Question: I originally thought this issue was related to the search widget and keyboard.
I added the search widget to my app recently. Now when I land on MainActivity, the view is cut right where the keyboard would pop up. The content scrolls within that smaller box. When I hit the search widget in the action bar, the keyboard pops up and fills the blank space. When I collapse the keyboard, my view is complete and there is no blank space. Check this photo to see what I mean.
Here are my layouts
activity_main.xml
'''
<?xml version="1.0" encoding="utf-8"?>
<LinearLayout xmlns:android="http://schemas.android.com/apk/res/android"
android:layout_width="match_parent"
android:layout_height="match_parent"
android:orientation="vertical" >
<ListView
android:id="@+id/list"
android:layout_width="match_parent"
android:layout_height="wrap_content"
android:divider="@null" />
</LinearLayout>
'''
feed_item.xml (inflates listview)
'''
<?xml version="1.0" encoding="utf-8"?>
<LinearLayout xmlns:android="http://schemas.android.com/apk/res/android"
android:layout_width="match_parent"
android:layout_height="match_parent"
android:background="@color/feed_bg"
android:orientation="vertical" >
<LinearLayout
android:layout_width="fill_parent"
android:layout_height="fill_parent"
android:layout_marginLeft="@dimen/feed_item_margin"
android:layout_marginRight="@dimen/feed_item_margin"
android:layout_marginTop="@dimen/feed_item_margin"
android:background="@drawable/bg_parent_rounded_corner"
android:orientation="vertical"
android:paddingBottom="@dimen/feed_item_padding_top_bottom"
android:paddingTop="@dimen/feed_item_padding_top_bottom" >
<LinearLayout
android:layout_width="fill_parent"
android:layout_height="wrap_content"
android:orientation="horizontal"
android:paddingLeft="@dimen/feed_item_padding_left_right"
android:paddingRight="@dimen/feed_item_padding_left_right" >
<com.android.volley.toolbox.NetworkImageView
android:id="@+id/vendorPic"
android:layout_width="@dimen/feed_item_vendor_pic_width"
android:layout_height="@dimen/feed_item_vendor_pic_height"
android:scaleType="fitCenter" >
</com.android.volley.toolbox.NetworkImageView>
<LinearLayout
android:layout_width="fill_parent"
android:layout_height="wrap_content"
android:orientation="vertical"
android:paddingLeft="@dimen/feed_item_profile_info_padd" >
<TextView
android:id="@+id/timestamp"
android:layout_width="fill_parent"
android:layout_height="wrap_content"
android:textColor="@color/timestamp"
android:textSize="@dimen/feed_item_timestamp" />
</LinearLayout>
</LinearLayout>
<TextView
android:id="@+id/txtHeadlineMsg"
android:layout_width="fill_parent"
android:layout_height="wrap_content"
android:paddingBottom="5dp"
android:paddingLeft="@dimen/feed_item_status_pad_left_right"
android:paddingRight="@dimen/feed_item_status_pad_left_right"
android:paddingTop="@dimen/feed_item_status_pad_top" />
<com.example.myapp.FeedImageView
android:id="@+id/feedImage1"
android:layout_width="match_parent"
android:layout_height="wrap_content"
android:background="@color/white"
android:scaleType="fitXY"
android:visibility="visible" />
</LinearLayout>
</LinearLayout>
'''
Here's my searchable config xml.
'''
<?xml version="1.0" encoding="utf-8"?>
<searchable xmlns:android="http://schemas.android.com/apk/res/android"
android:label="@string/app_name"
android:hint="@string/search_hint" >
</searchable>
'''
Let me know if you need more to go on, thanks!!
P.S. min sdk is 12.
The problem ended up being that the content didn't really fill the whole screen until the images were loaded from the Volley request. The text content was loaded and set the height of the listview, and subsequently loaded content did not dynamically change the listiview height. In production this won't be a problem probably, but is there a way to make sure that the ListView height can change dynamically?
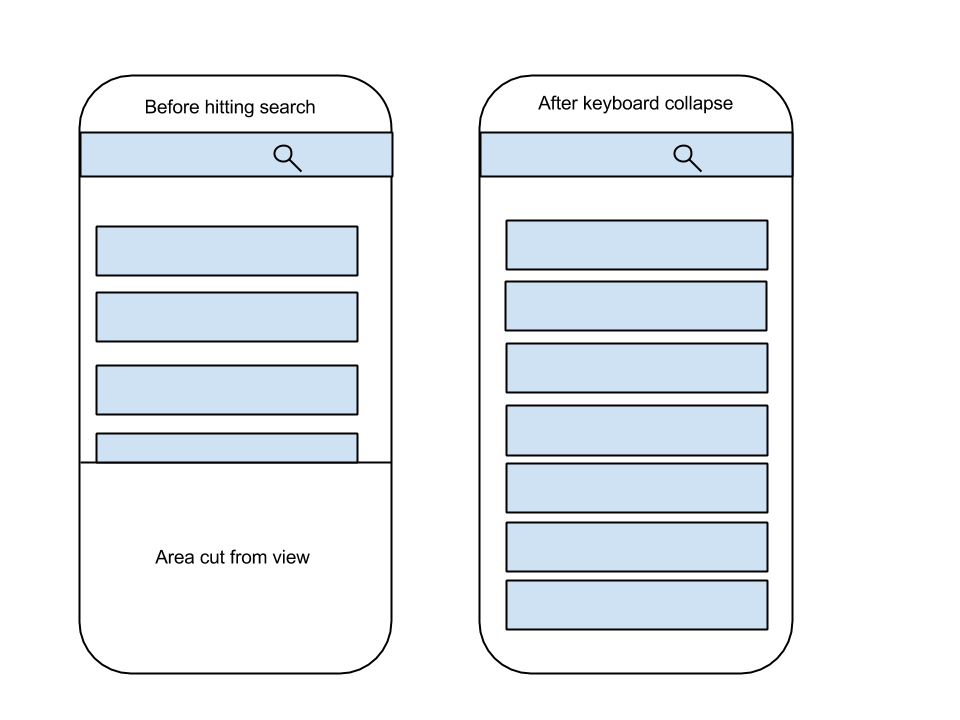
Answer: This ended up having nothing to do with the search widget or keyboard. the sizing was coincidental.
The problem lies in the fact that each item in the ListView had an image that was being loaded from the API via volley. the height of the ListView was being set by the content that was loaded first (i.e. text). Once the image loaded, it expanded each item in the list, but did not change the height of the parent ListView. This left the ugly gap at the bottom of the view.
On advice from @mattgmg1990, I changed the height of the ListView to 'match_parent' in order to allow for late loading images.